Question:
My sublime version is 3083. When I press key "ESCAPE",the cursor changed, and I can't type code any-more. If I close it, and reopen the file. I can type again.
Through key-map, I change key bindings and delete the following code. It won't happen again. but I can't close some window in sublime like the window I open with Ctrl+F.
Does this happen to anyone else?
'''
{ "keys": ["escape"], "command": "clear_fields", "context":
[
{ "key": "has_next_field", "operator": "equal", "operand": true }
]
},
{ "keys": ["escape"], "command": "clear_fields", "context":
[
{ "key": "has_prev_field", "operator": "equal", "operand": true }
]
}
'''
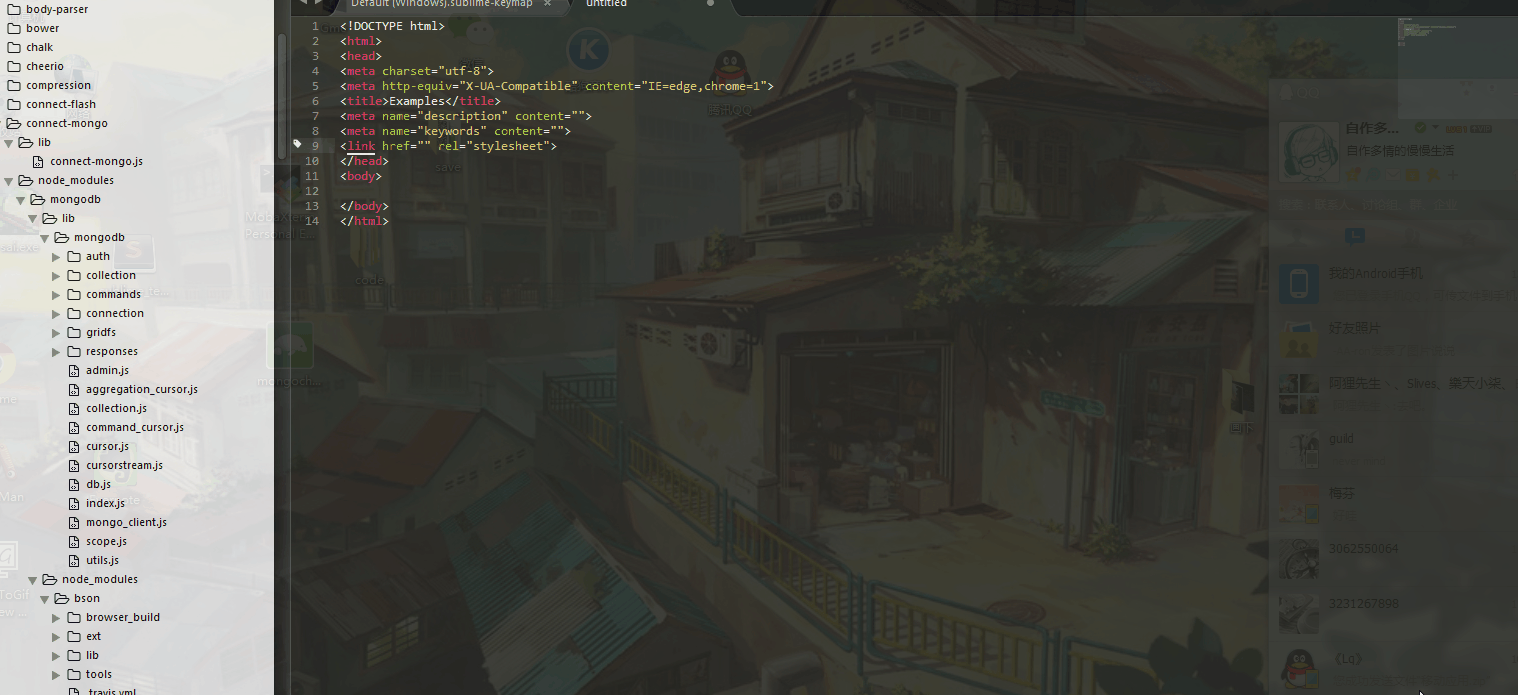
Answer: I know this is an old question but I've had the exact same problem for a while and it annoyed me to no end. I've managed to figure out the issue and a solution so I'll post it here in case anyone else has this problem.
The problem is that the package "Vintage" is not in your ignored_packages setting.
To solve:
Preferences->Settings
This should open both the global and user settings.
In the user settings you will probably have something along the lines of :
'''
{
"ignored_packages":
[
]
}
'''
Simply change this to: (or add this to your user settings file)
'''
{
"ignored_packages":
[
"Vintage"
]
}
'''